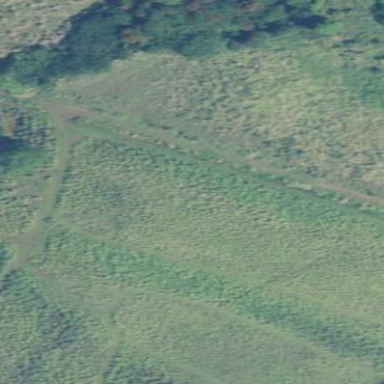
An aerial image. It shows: Orchard filled with papaya trees.